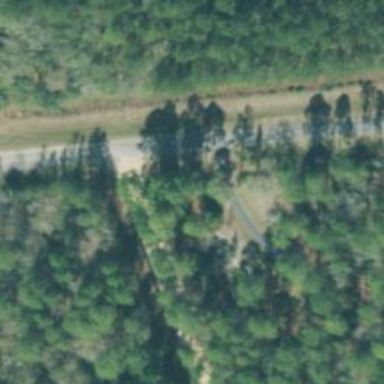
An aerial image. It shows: Driveway leading to service road.